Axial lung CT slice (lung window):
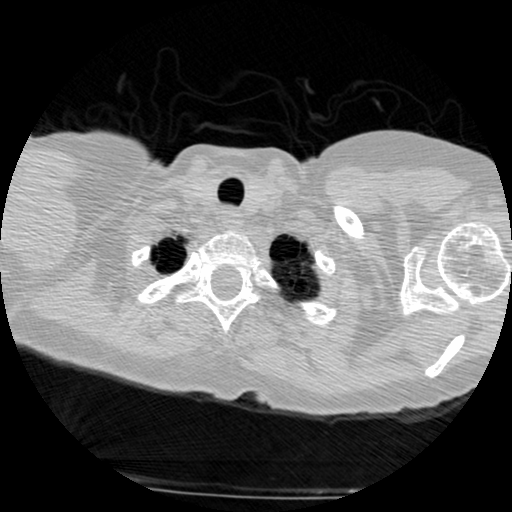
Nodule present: no